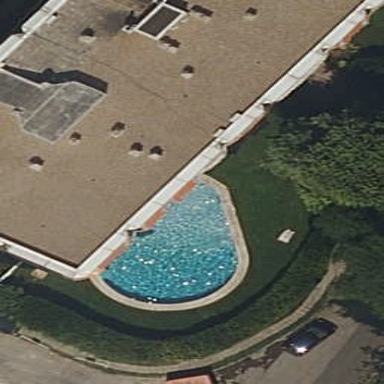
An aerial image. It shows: Swimming pool located in leisure land.